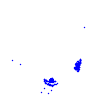
Particle: electron